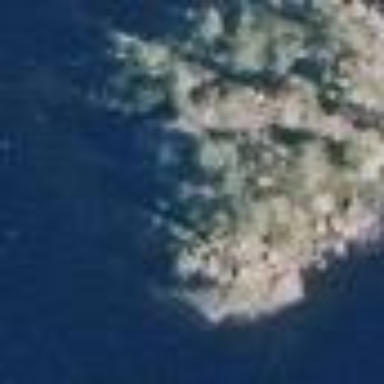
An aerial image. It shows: Islet.